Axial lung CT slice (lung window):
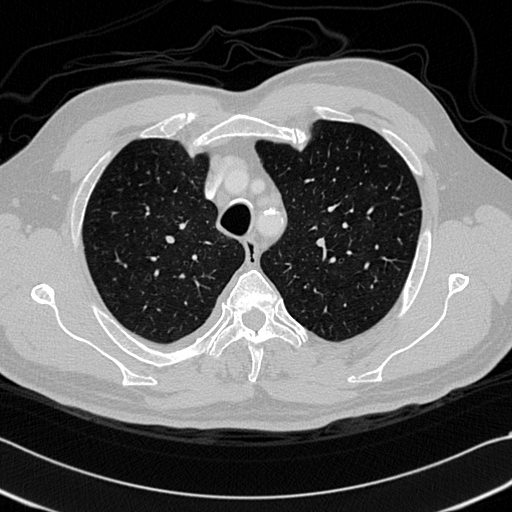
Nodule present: no